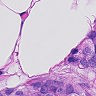
Metastatic tissue present: yes